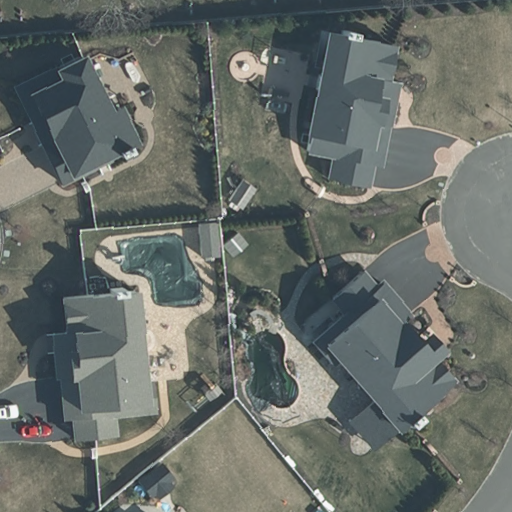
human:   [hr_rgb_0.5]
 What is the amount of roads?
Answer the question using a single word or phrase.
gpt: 1

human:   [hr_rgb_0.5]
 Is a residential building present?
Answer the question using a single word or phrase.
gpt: yes

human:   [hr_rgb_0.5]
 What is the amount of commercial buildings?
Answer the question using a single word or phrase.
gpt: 0

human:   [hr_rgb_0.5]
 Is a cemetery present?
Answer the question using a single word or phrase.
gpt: yes

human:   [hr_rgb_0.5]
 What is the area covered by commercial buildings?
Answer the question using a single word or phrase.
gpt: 0m2

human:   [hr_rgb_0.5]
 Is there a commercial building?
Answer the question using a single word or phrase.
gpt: no

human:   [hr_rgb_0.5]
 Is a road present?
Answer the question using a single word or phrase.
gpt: yes

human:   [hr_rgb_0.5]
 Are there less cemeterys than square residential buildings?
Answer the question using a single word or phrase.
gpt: no

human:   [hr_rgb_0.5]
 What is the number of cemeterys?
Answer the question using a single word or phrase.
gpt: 1

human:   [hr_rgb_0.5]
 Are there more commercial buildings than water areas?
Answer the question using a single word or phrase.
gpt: no

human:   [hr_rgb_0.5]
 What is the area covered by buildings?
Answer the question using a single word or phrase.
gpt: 1826m2

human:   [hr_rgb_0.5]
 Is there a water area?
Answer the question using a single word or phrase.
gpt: no

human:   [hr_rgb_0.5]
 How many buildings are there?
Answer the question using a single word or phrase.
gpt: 4

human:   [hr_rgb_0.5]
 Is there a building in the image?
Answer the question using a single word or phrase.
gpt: yes

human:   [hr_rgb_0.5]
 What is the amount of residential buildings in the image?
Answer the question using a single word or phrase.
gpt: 4

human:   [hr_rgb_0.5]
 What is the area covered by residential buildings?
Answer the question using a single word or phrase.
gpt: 1826m2

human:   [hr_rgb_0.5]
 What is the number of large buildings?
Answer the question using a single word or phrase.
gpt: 1

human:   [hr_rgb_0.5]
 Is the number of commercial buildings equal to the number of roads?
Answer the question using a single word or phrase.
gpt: no

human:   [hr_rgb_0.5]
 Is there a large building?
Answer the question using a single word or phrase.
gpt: yes

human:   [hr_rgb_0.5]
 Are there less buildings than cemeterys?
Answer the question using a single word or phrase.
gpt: no

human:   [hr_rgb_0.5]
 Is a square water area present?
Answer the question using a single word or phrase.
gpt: no

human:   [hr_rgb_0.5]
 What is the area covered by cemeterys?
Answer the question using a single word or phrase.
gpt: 10276m2

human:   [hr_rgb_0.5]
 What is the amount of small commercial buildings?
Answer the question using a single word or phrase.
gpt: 0

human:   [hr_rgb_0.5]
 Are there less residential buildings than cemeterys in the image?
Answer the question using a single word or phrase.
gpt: no

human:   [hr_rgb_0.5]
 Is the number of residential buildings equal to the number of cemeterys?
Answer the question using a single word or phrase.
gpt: no

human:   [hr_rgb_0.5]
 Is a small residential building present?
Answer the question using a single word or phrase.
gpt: no

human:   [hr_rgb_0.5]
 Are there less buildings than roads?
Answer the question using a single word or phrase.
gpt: no

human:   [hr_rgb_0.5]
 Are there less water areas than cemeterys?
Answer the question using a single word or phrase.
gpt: yes

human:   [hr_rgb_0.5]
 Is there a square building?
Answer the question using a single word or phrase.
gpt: no

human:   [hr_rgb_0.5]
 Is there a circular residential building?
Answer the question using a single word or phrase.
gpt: no

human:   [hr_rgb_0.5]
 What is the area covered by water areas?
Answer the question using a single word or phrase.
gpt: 0m2

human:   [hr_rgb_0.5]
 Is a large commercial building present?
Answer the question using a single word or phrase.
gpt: no

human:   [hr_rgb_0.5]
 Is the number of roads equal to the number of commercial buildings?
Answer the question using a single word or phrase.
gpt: no

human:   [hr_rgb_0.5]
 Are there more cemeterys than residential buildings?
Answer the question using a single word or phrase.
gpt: no

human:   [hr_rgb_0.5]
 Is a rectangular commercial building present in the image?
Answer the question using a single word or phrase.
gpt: no

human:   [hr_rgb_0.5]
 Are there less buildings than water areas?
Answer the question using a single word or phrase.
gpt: no

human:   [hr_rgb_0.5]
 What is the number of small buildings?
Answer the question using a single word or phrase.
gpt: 0

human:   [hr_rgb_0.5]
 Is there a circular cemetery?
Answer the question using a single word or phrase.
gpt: no

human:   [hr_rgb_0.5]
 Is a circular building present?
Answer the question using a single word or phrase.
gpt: no

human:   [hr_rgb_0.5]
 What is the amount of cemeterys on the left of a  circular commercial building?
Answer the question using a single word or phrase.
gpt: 0

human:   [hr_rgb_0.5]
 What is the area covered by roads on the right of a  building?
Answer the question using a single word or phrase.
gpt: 0m2

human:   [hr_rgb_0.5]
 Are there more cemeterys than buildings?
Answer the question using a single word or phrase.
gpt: no

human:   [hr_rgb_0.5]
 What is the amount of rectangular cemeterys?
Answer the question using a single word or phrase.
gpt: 1

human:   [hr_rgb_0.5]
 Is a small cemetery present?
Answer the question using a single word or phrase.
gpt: no

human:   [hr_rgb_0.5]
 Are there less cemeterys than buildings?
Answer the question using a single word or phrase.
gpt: yes

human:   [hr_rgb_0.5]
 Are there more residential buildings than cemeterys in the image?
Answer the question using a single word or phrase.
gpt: yes

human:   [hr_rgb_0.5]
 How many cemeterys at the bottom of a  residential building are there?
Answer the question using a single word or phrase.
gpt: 0

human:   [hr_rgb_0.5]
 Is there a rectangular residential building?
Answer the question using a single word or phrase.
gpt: yes

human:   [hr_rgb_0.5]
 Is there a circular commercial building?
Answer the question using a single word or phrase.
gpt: no

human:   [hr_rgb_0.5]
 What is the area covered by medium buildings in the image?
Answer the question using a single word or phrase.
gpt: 1292m2

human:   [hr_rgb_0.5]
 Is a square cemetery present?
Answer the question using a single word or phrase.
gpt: no

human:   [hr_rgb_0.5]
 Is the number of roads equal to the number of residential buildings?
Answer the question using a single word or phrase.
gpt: no

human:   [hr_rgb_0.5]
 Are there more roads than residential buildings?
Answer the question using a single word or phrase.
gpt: no

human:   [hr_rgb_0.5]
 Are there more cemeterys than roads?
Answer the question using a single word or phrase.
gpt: no

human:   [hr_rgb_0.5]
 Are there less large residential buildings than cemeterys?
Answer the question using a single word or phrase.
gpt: no

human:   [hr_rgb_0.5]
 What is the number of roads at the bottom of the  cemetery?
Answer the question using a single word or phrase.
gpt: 1

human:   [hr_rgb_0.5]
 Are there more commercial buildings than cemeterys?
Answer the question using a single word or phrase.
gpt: no

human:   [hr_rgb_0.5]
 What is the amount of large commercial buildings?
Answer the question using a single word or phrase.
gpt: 0

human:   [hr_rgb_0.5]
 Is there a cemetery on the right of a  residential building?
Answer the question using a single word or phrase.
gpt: no

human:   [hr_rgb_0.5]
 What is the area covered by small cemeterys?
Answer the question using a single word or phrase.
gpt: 0m2

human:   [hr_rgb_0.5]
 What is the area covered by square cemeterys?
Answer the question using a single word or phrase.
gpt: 0m2

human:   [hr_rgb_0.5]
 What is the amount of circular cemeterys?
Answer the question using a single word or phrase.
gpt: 0

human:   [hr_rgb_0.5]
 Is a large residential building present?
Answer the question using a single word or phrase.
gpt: yes

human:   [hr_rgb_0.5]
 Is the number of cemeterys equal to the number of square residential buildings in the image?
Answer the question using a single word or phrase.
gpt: no